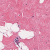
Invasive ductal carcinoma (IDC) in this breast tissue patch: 0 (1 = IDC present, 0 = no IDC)